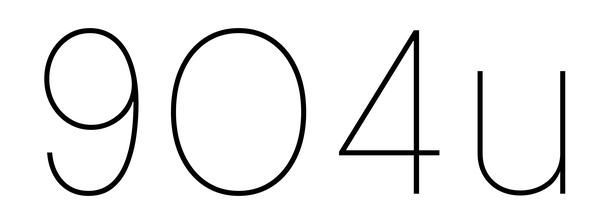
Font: Inter_Thin